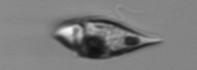
Label: Amphidinium